Question: I want to reduce the space between two rows of the table layout ,I am using padding attribute in xml still its not working well the way i want
here is my code....
please help me out to resolve this
'''
<TableLayout
android:layout_width="match_parent"
android:layout_height="wrap_content"
android:layout_gravity="center_horizontal"
android:background="@drawable/roundshape" >
<!-- Lable Area -->
<TableRow
android:id="@+id/tblRwspnLbl"
android:layout_width="match_parent"
android:layout_height="wrap_content"
android:layout_margin="5dp"
android:layout_weight="1"
android:gravity="center"
android:padding="1dip"
android:background="@drawable/border">
<TextView
android:id="@+id/lblCust"
android:layout_width="75dp"
android:layout_height="wrap_content"
android:text="@string/lblCust"
android:textSize="14sp"
android:textStyle="bold" />
<TextView
android:id="@+id/lblPros"
android:layout_width="75dp"
android:layout_height="wrap_content"
android:text="@string/lblPros"
android:textSize="14sp"
android:textStyle="bold" />
</TableRow>
<!-- Spinner Area -->
<TableRow
android:id="@+id/tblRwspn"
android:layout_width="match_parent"
android:layout_height="wrap_content"
android:layout_margin="5dp"
android:layout_weight="1"
android:gravity="center"
android:padding="1dip"
android:background="@drawable/border" >
<Spinner
android:id="@+id/spnCust"
android:layout_width="75dp"
android:layout_height="35dp"
android:fontFamily="verdana,arial,helvetica"
android:hint="@string/SelectCust"
android:textSize="14sp" />
<Spinner
android:id="@+id/spnPospect"
android:layout_width="75dp"
android:layout_height="35dp"
android:fontFamily="verdana,arial,helvetica"
android:hint="@string/SelectProspect"
android:textSize="14sp" />
</TableRow>
<!-- Text Area -->
'''

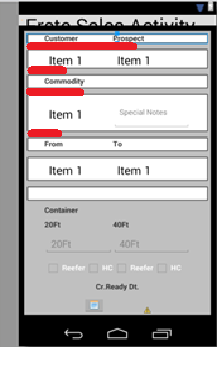
Answer: Try to remove/modify your margin in your 'TableRow'
'''
<TableRow
android:id="@+id/tblRwspnLbl"
android:layout_width="match_parent"
android:layout_height="wrap_content"
android:layout_margin="5dp" <-- Reduce or remove this line
android:layout_weight="1"
android:gravity="center"
android:padding="1dip"
android:background="@drawable/border">
'''